Interaction volume radius: 10 \u00c5
Interaction volume height: 20 \u00c5
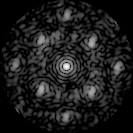
Disorder parameter: 0.4791